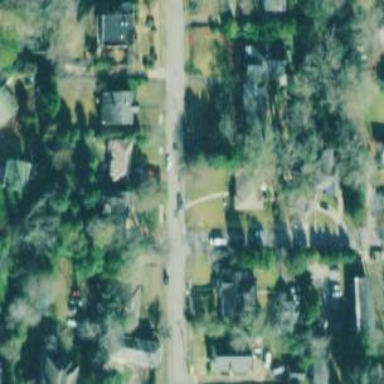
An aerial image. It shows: Park located in historic district.